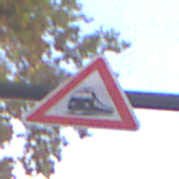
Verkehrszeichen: Bahnuebergang
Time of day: MorningAfternoon
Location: Outdoor (Suburban)
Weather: PartlyCloudy
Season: NotSpecified
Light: Natural